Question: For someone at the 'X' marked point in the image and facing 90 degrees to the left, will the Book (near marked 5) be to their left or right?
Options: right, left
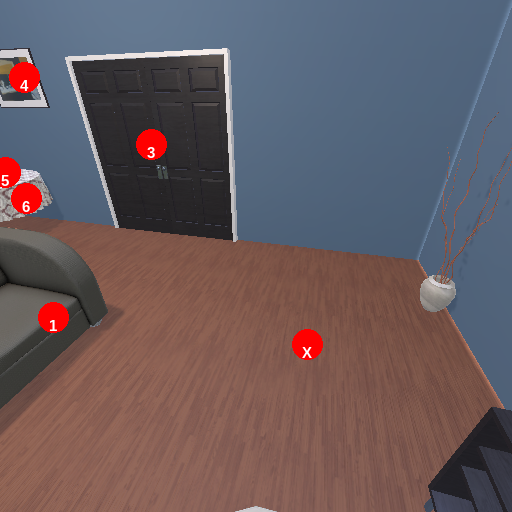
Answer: right